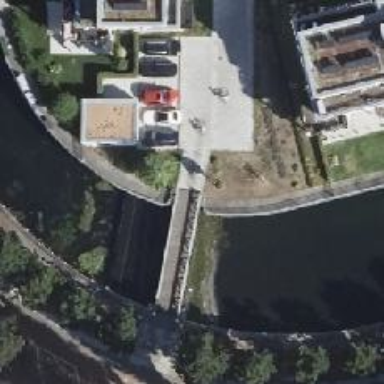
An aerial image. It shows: Path on bridge.